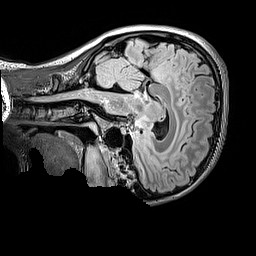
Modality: FLAIR
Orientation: sagittal
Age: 14
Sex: female
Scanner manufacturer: siemens
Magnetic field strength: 3 T
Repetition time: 5 s
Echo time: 0.388 s